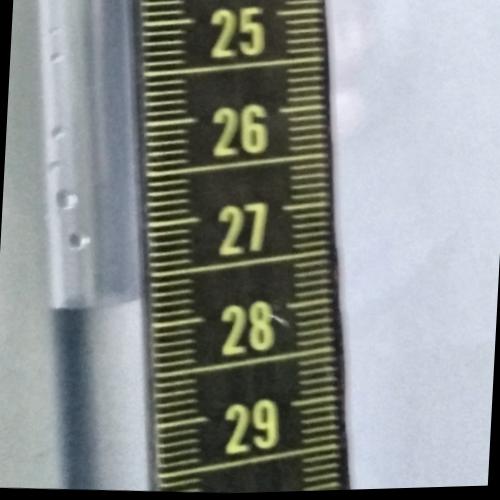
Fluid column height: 27.7 cm